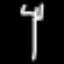
Label: fork